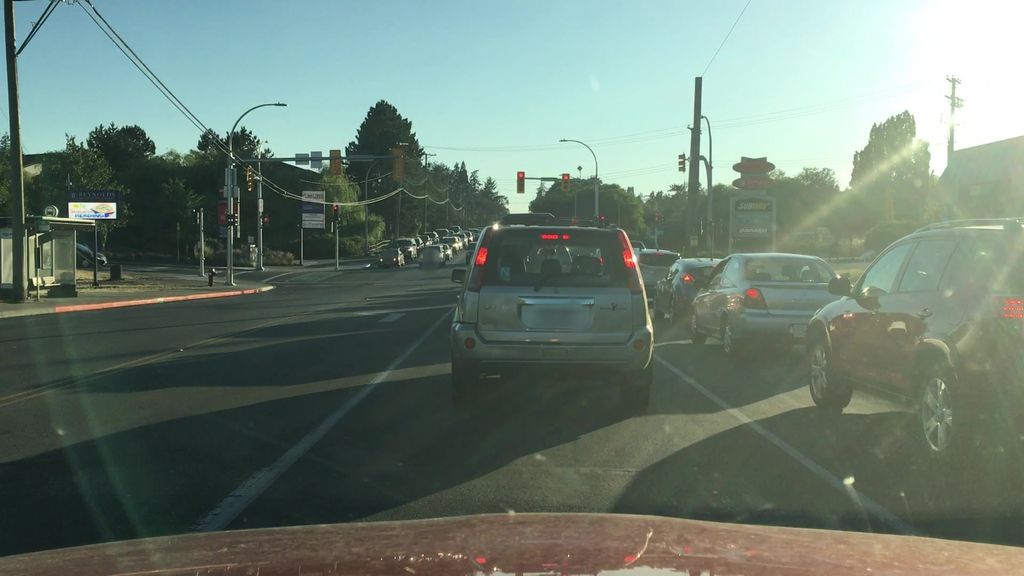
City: victoria